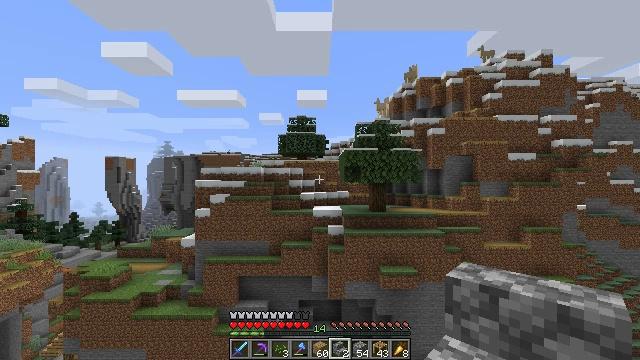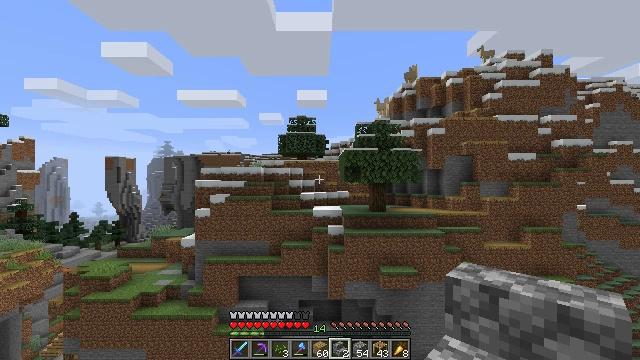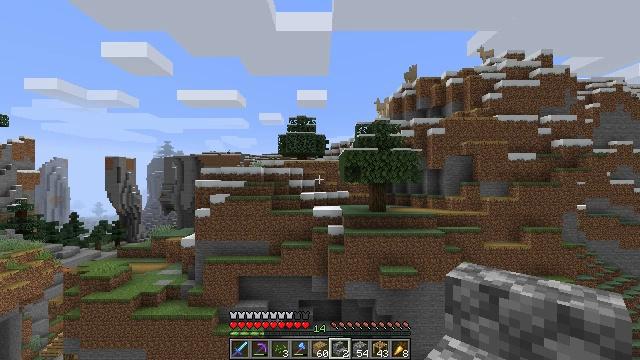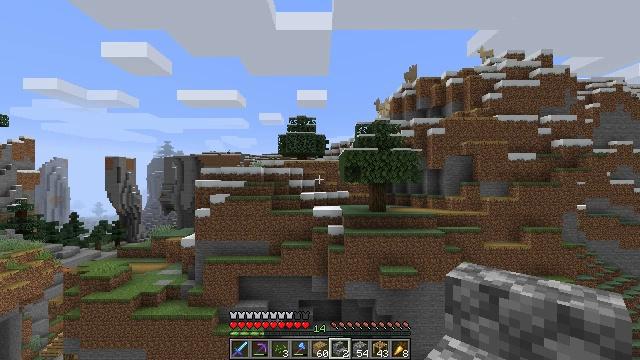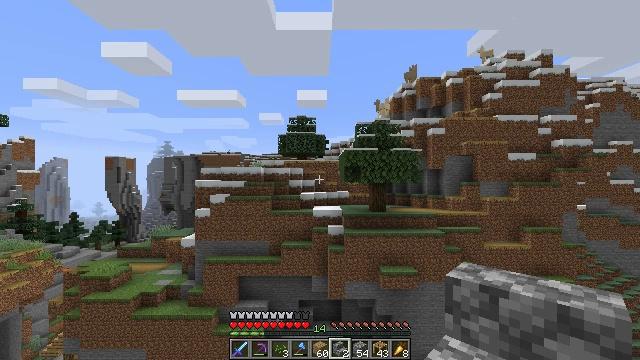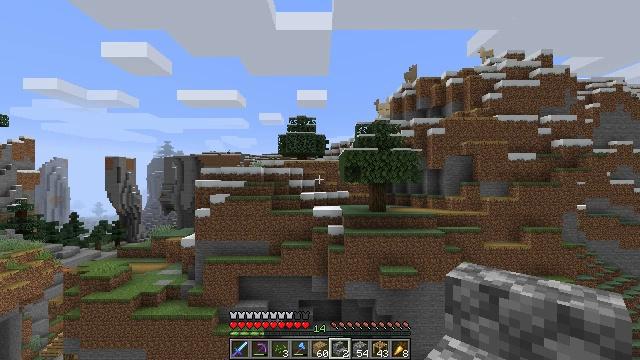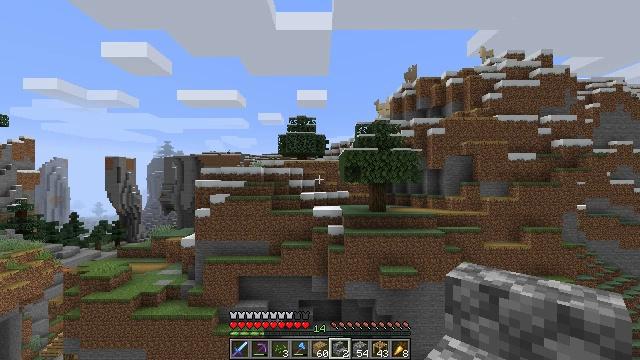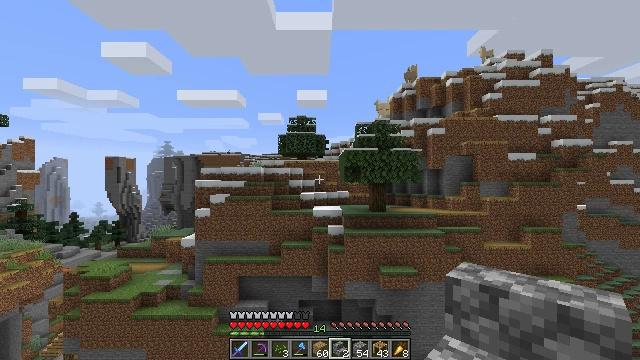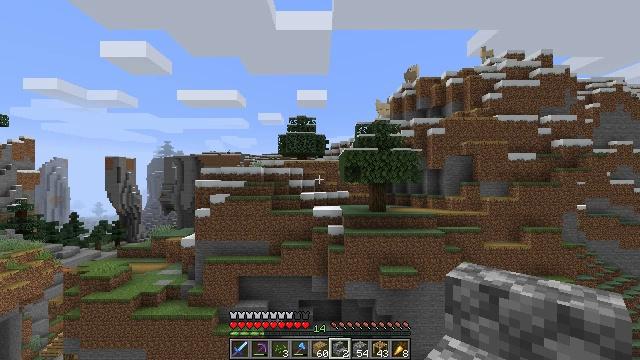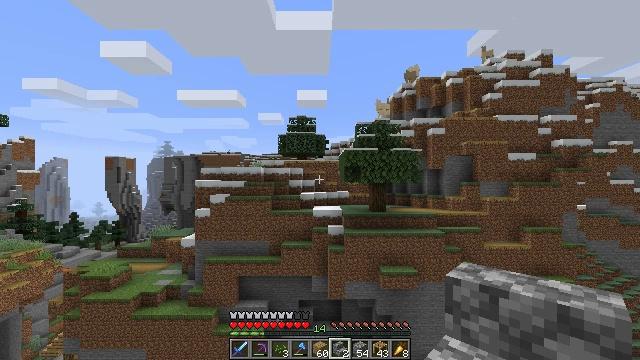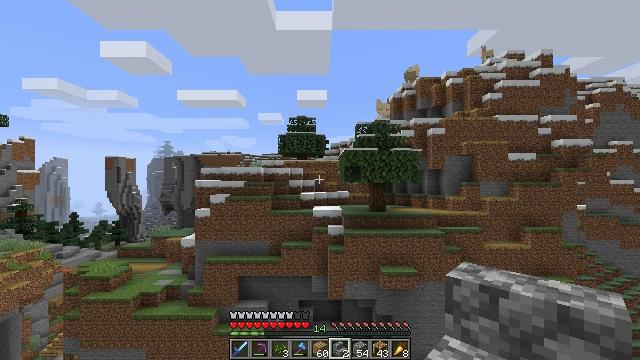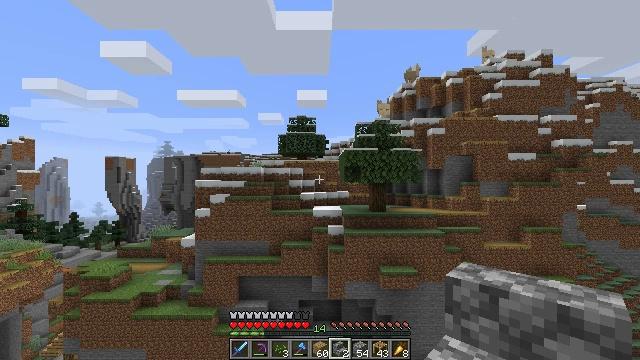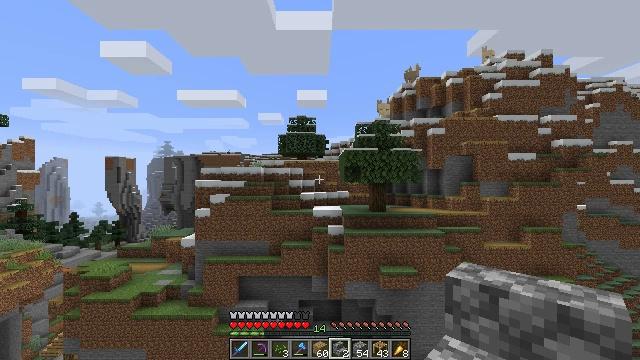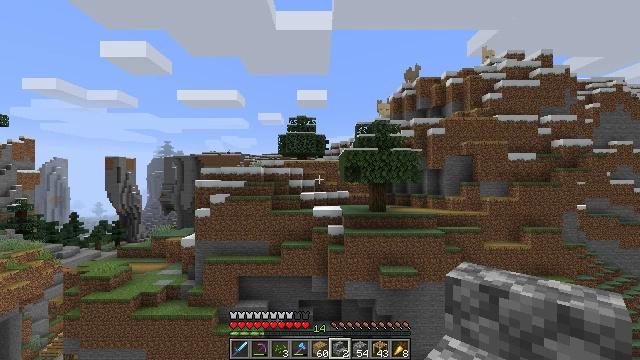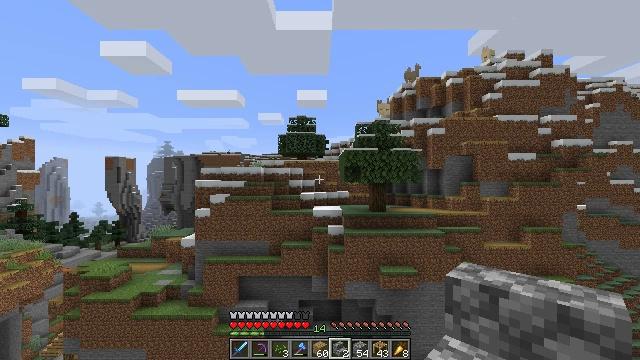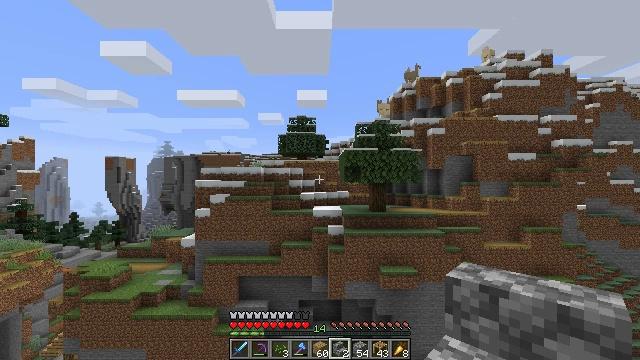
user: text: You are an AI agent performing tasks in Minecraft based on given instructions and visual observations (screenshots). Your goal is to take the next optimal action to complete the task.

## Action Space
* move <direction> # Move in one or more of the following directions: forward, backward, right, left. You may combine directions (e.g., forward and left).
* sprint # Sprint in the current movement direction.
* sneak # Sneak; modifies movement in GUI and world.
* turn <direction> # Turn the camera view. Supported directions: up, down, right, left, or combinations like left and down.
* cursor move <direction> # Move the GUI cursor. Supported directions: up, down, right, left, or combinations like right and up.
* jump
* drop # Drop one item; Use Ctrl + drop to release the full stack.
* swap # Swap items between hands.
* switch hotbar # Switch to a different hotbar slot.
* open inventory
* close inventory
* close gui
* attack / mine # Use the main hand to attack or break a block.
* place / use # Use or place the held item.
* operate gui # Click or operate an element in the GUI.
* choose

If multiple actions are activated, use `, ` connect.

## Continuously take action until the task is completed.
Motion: motion action
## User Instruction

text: Collect scaffolding blocks.
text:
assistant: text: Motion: no_op
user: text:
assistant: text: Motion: no_op
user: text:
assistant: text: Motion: no_op
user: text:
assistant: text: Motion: no_op
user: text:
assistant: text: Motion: no_op
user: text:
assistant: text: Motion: no_op
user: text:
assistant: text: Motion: no_op
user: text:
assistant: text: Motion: no_op
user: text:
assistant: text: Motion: no_op
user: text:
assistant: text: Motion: no_op
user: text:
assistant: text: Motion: no_op
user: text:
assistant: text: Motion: no_op
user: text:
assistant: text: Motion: no_op
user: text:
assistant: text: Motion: no_op
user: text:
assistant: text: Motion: no_op
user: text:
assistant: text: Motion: no_op
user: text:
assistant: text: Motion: no_op
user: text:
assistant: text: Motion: no_op
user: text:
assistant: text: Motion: no_op
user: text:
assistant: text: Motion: no_op
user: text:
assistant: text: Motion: no_op
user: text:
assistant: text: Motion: no_op
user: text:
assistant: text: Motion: no_op
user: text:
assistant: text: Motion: no_op
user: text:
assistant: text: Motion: no_op
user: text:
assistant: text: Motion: no_op
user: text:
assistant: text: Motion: no_op
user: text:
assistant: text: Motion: no_op
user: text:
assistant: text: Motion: no_op
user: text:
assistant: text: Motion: no_op